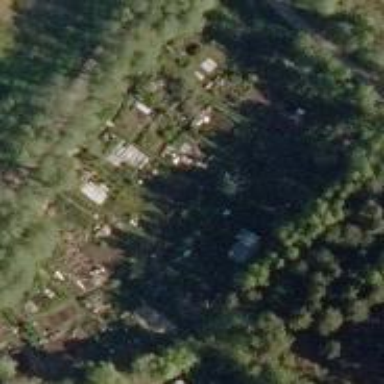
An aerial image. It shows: Allotments area.